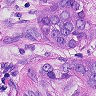
Metastatic tissue present: yes